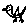
Label: bird